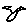
Label: bird